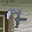
Label: 7